Field crop: maize
Growth stage: 2
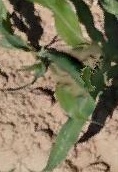
Species: maize